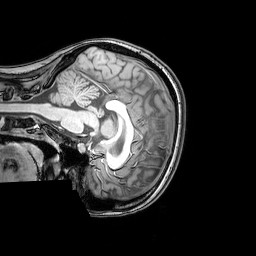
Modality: T1w
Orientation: sagittal
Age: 25
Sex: female
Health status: healthy
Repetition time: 0.081 s
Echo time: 0.037 s